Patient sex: M
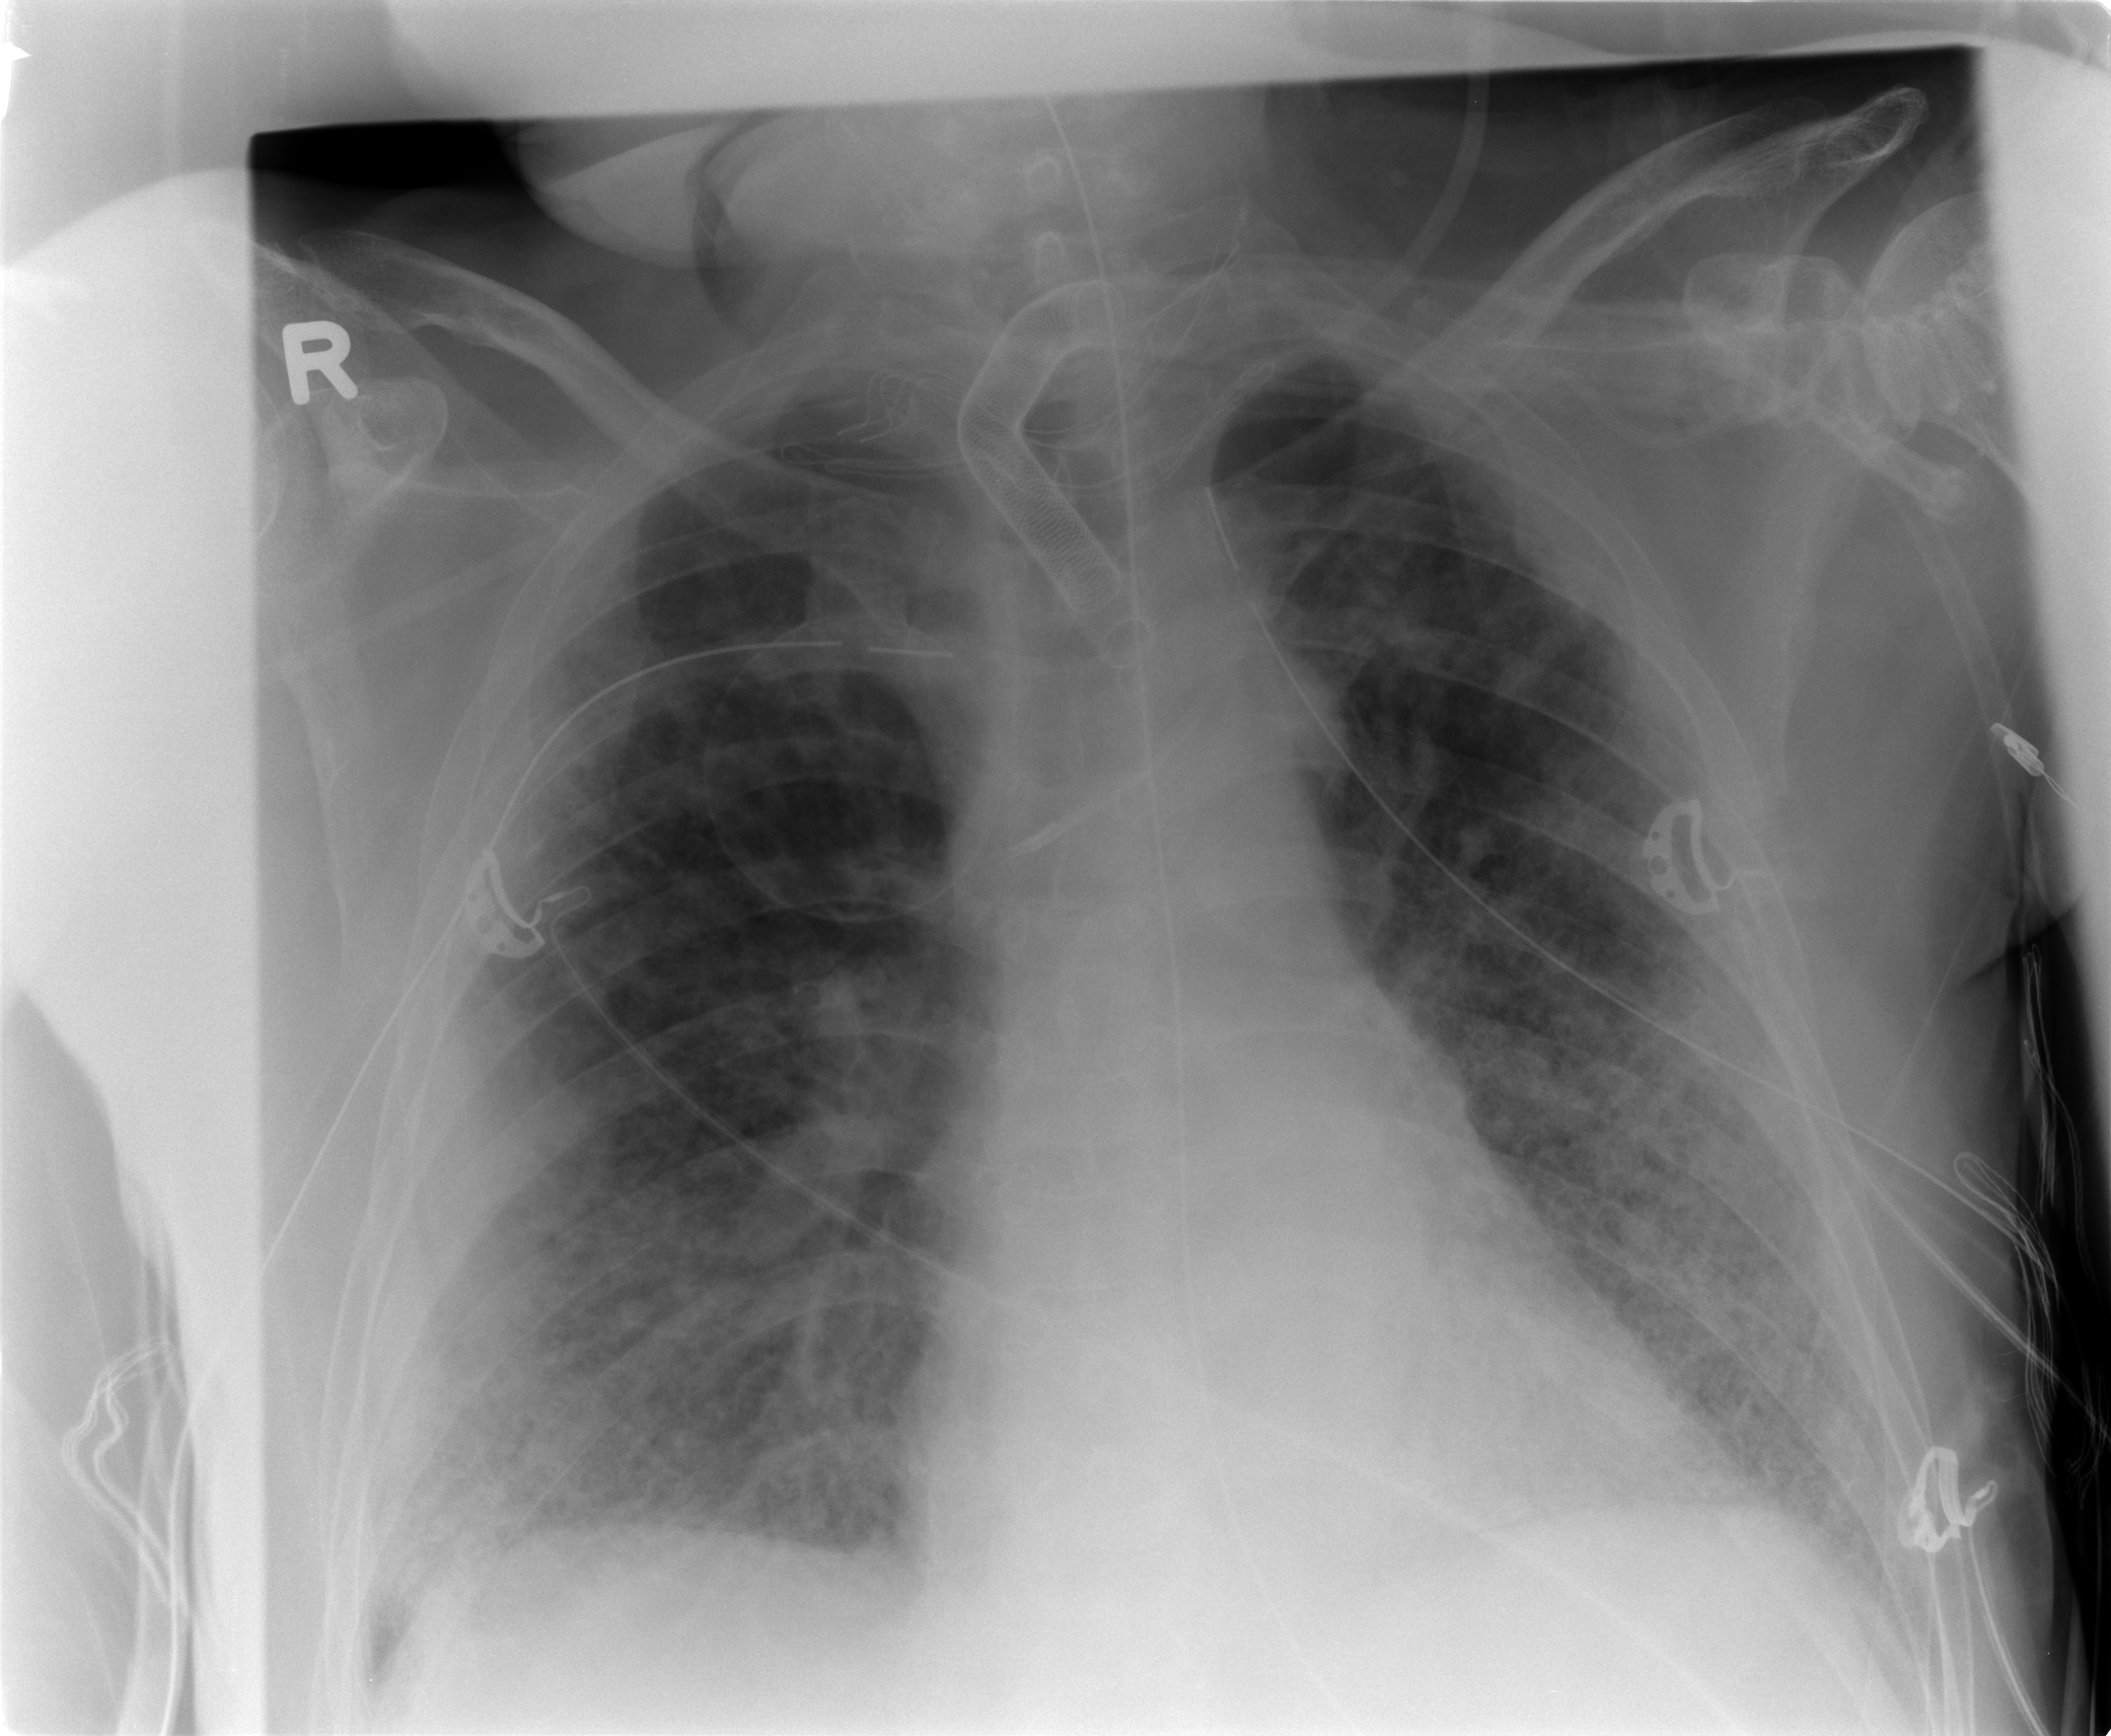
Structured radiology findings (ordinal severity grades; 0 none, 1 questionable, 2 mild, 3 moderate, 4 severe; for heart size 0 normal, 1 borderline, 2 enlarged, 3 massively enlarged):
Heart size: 0
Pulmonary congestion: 2
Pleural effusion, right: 1
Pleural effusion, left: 1
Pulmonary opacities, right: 3
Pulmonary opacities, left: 3
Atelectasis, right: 2
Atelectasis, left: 2